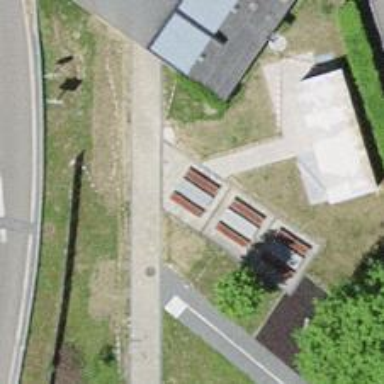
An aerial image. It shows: Picnic table located in leisure land area.